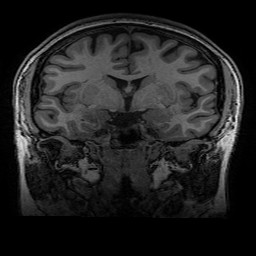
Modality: T1w
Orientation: sagittal
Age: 26
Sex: female
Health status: healthy
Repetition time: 2.53 s
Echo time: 0.0034 s